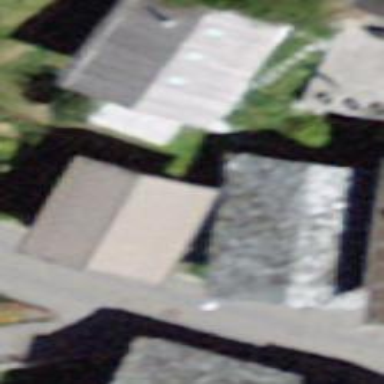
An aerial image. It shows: Barn.